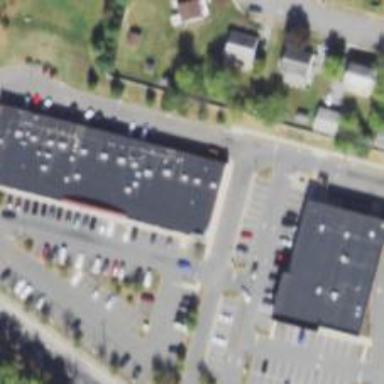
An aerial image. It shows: Healthcare clinic.